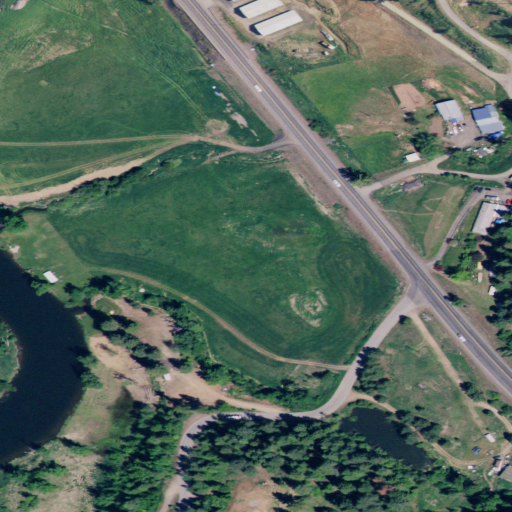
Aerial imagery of valley in Idaho named Wolf Draw containing shrub, herbaceous wetlands, low intensity development, evergreen forest, woody wetlands, barren land, open water, medium intensity development, open development, and high intensity development